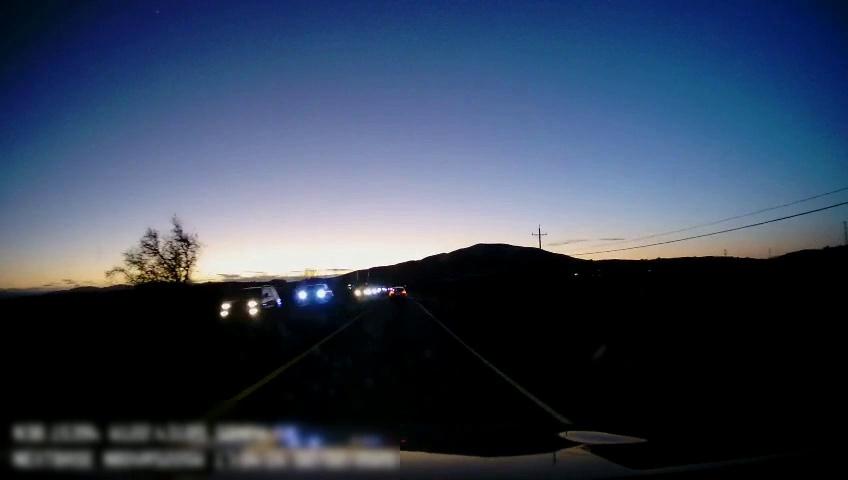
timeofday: Dusk/Dawn/Twilight
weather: Other
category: Drivable Space
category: Vehicles | SUV
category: Vehicles | SUV
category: Vehicles | Car
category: Vehicles | Car
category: Lanes | Current Lane
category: Lanes | Current Lane